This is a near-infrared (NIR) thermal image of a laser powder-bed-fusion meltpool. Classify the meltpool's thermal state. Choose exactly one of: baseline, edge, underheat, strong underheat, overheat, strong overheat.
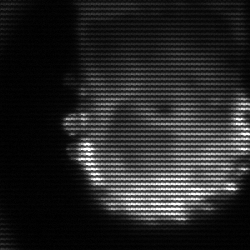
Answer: baseline